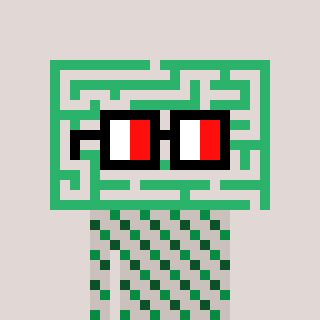
a pixel art character with square glasses with black frames and red eyes, a maze-shaped head and a foggrey-colored body on a warm background